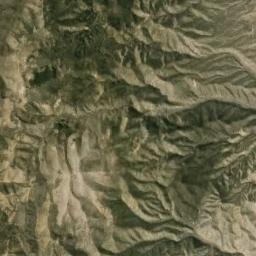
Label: mountain